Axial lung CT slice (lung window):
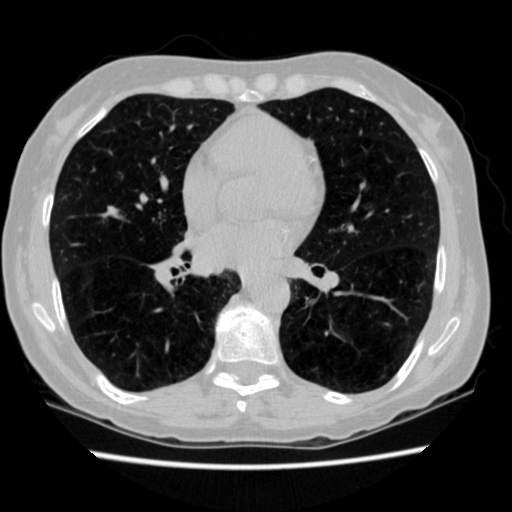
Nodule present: no